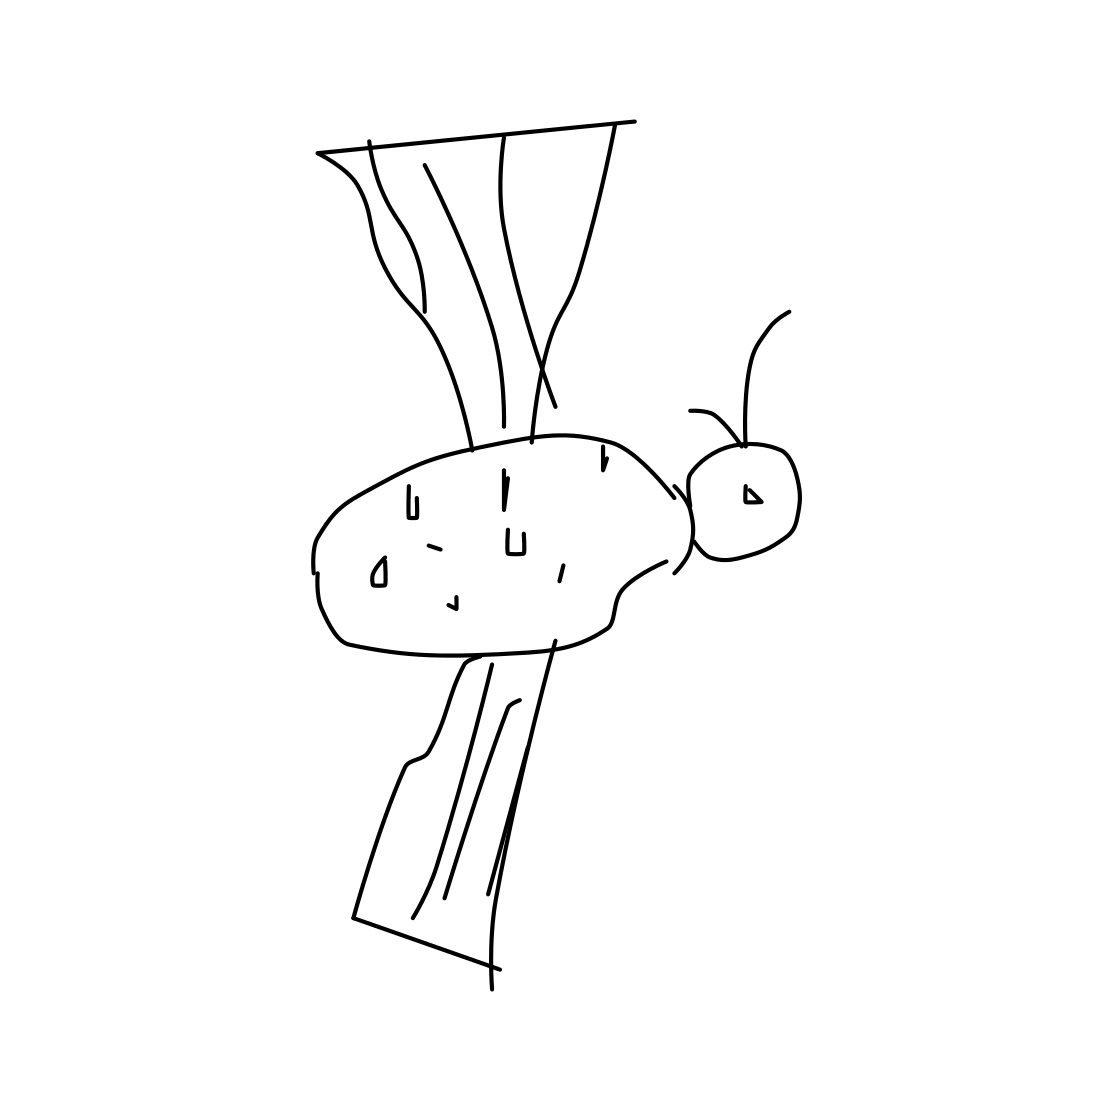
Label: bee